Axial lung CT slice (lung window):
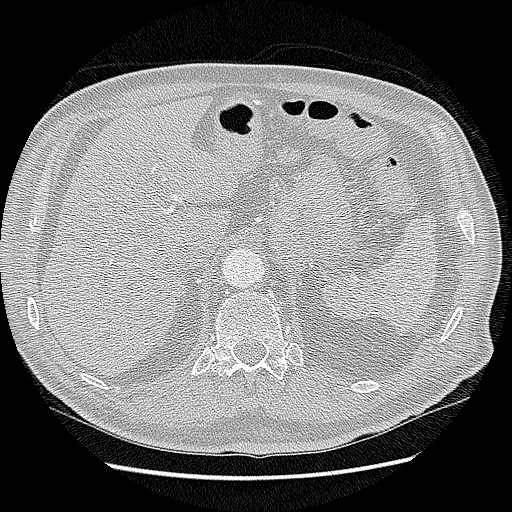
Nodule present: no